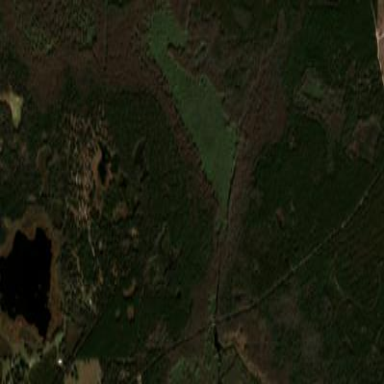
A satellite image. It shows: Swamp in wetland area.